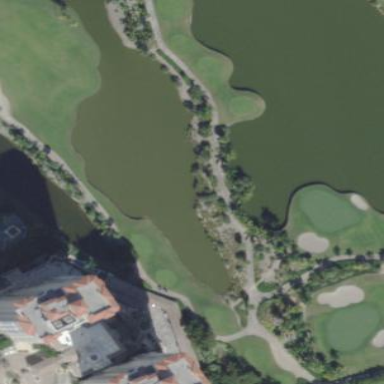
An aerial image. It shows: Sandy area is golf bunker.